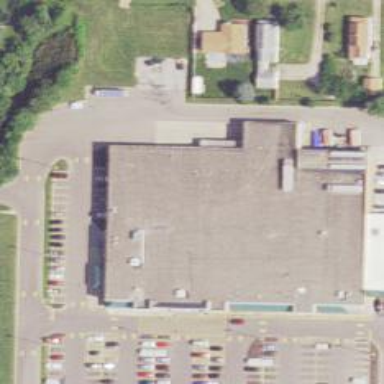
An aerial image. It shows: Supermarket.